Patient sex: F
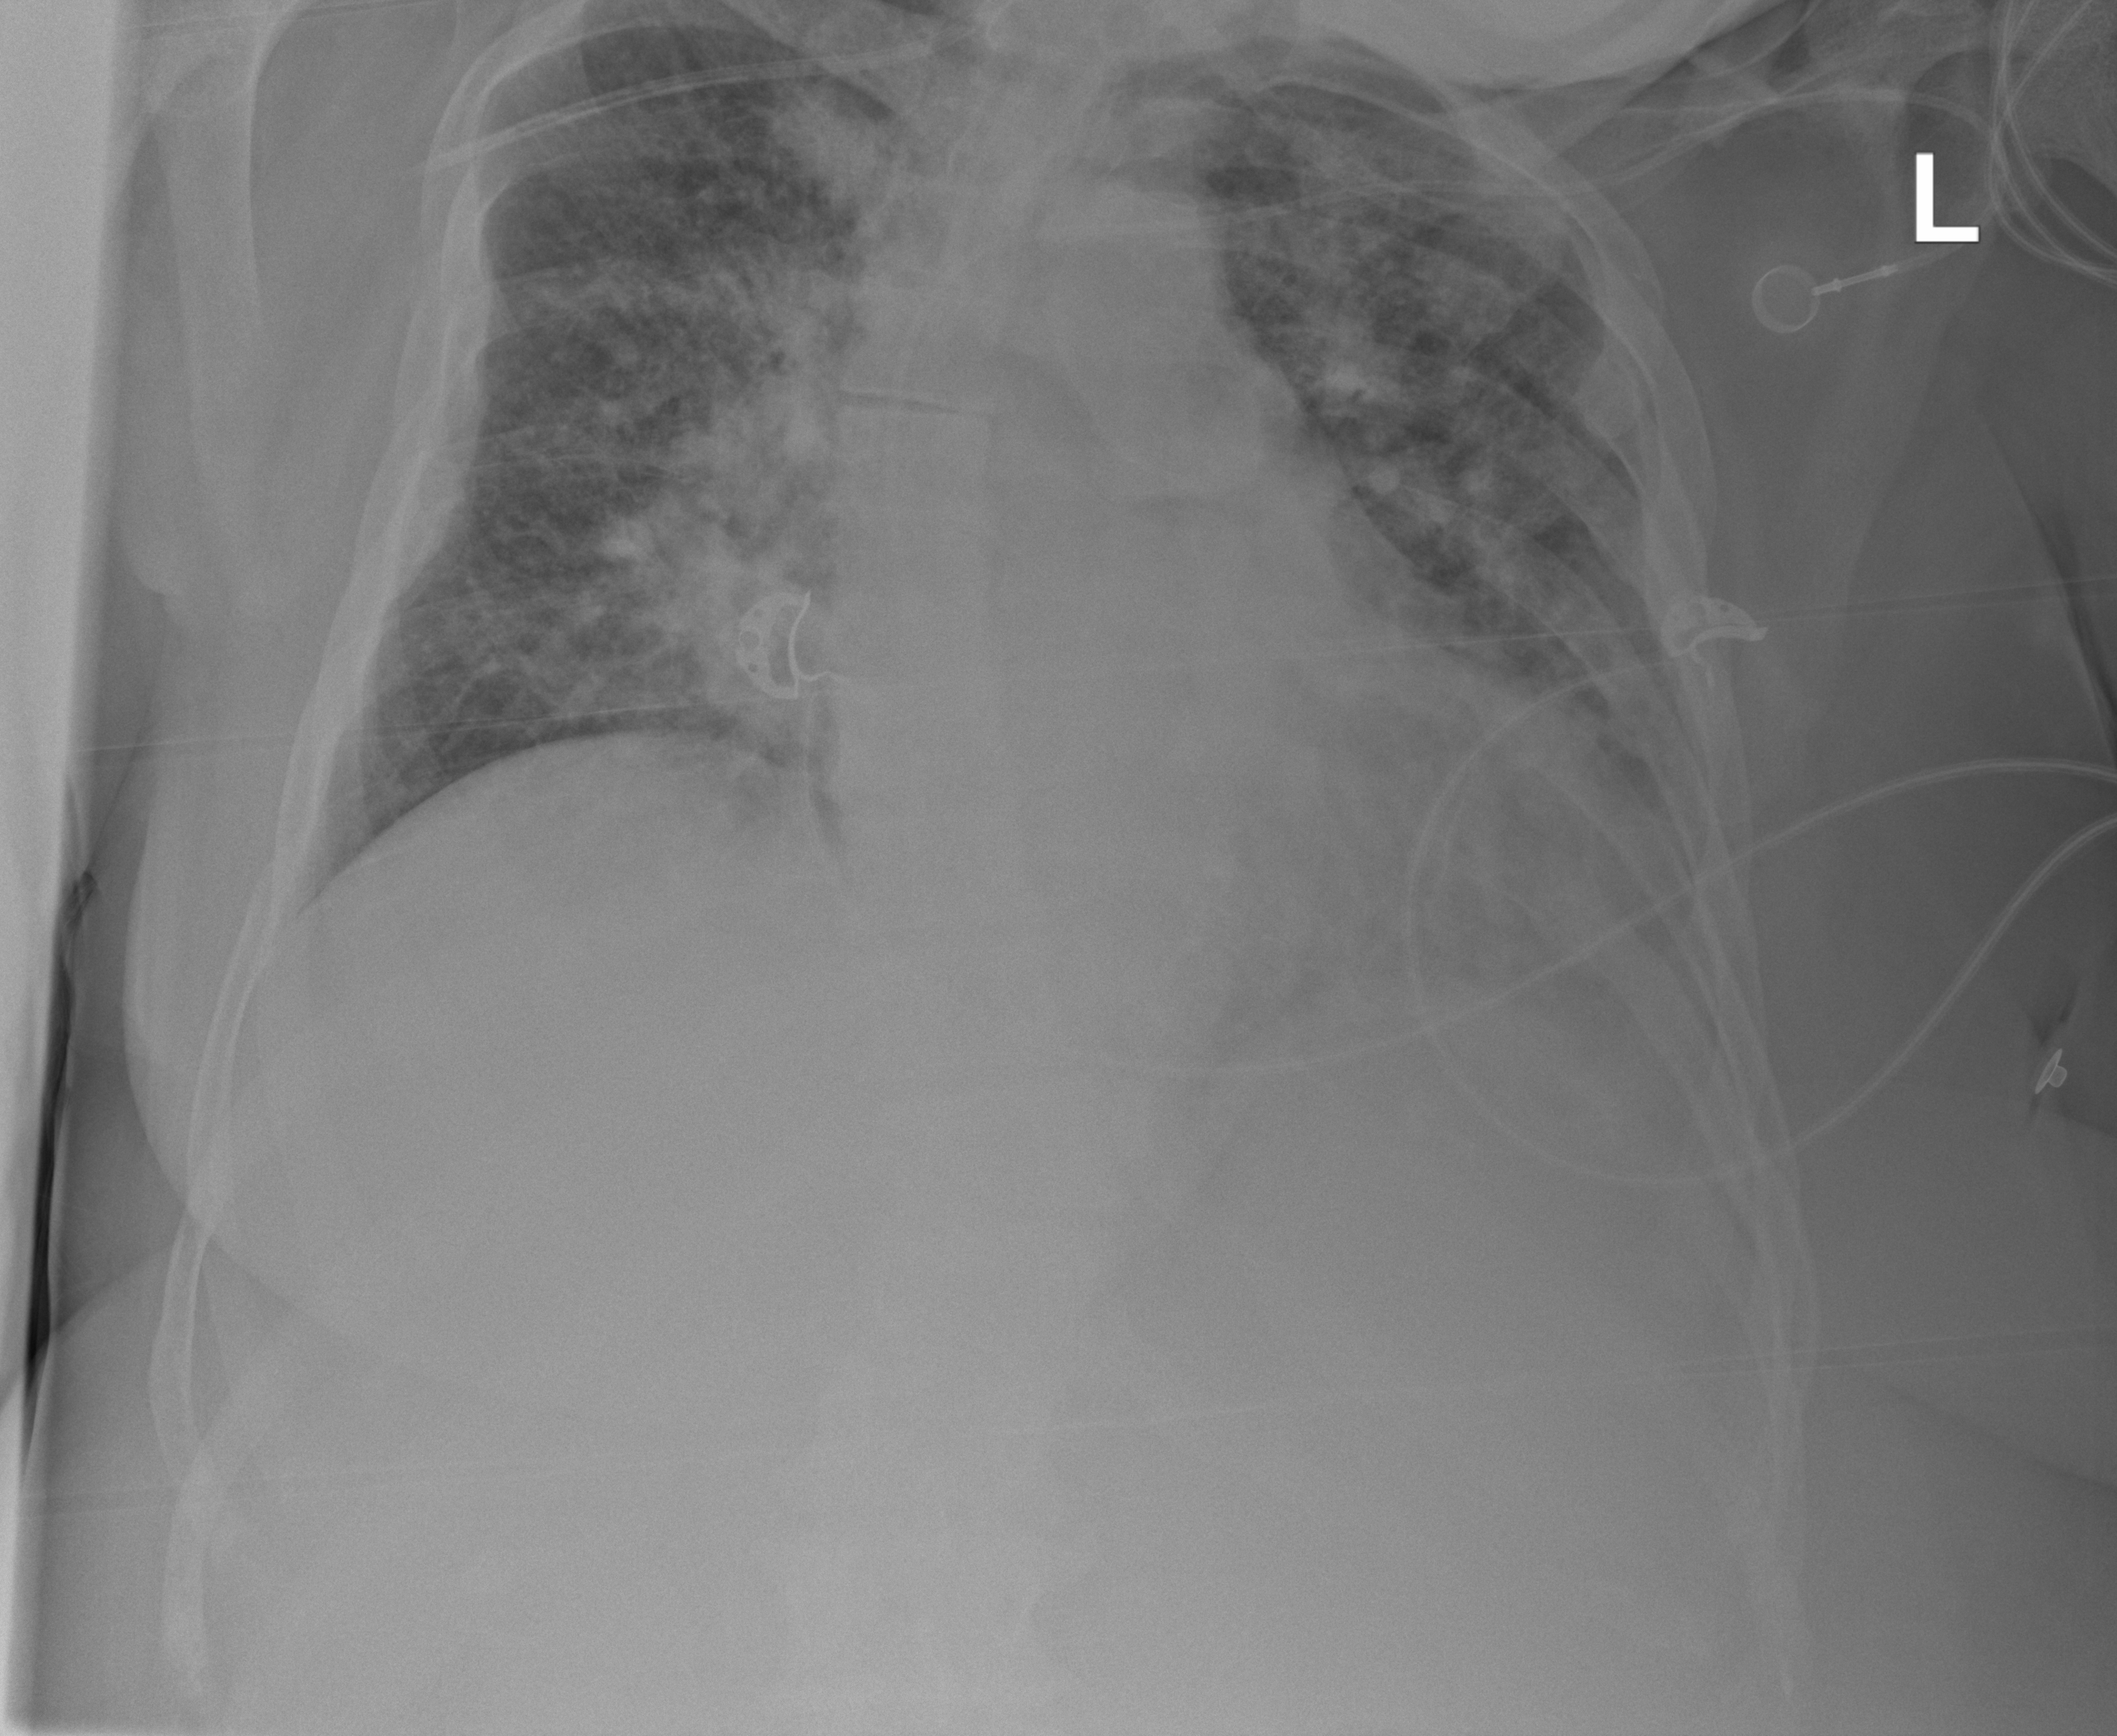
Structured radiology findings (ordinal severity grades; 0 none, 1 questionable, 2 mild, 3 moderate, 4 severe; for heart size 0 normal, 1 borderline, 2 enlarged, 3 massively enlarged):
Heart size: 2
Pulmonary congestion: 2
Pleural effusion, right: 0
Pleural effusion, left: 0
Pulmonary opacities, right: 2
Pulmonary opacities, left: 1
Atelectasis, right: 0
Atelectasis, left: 1